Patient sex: F
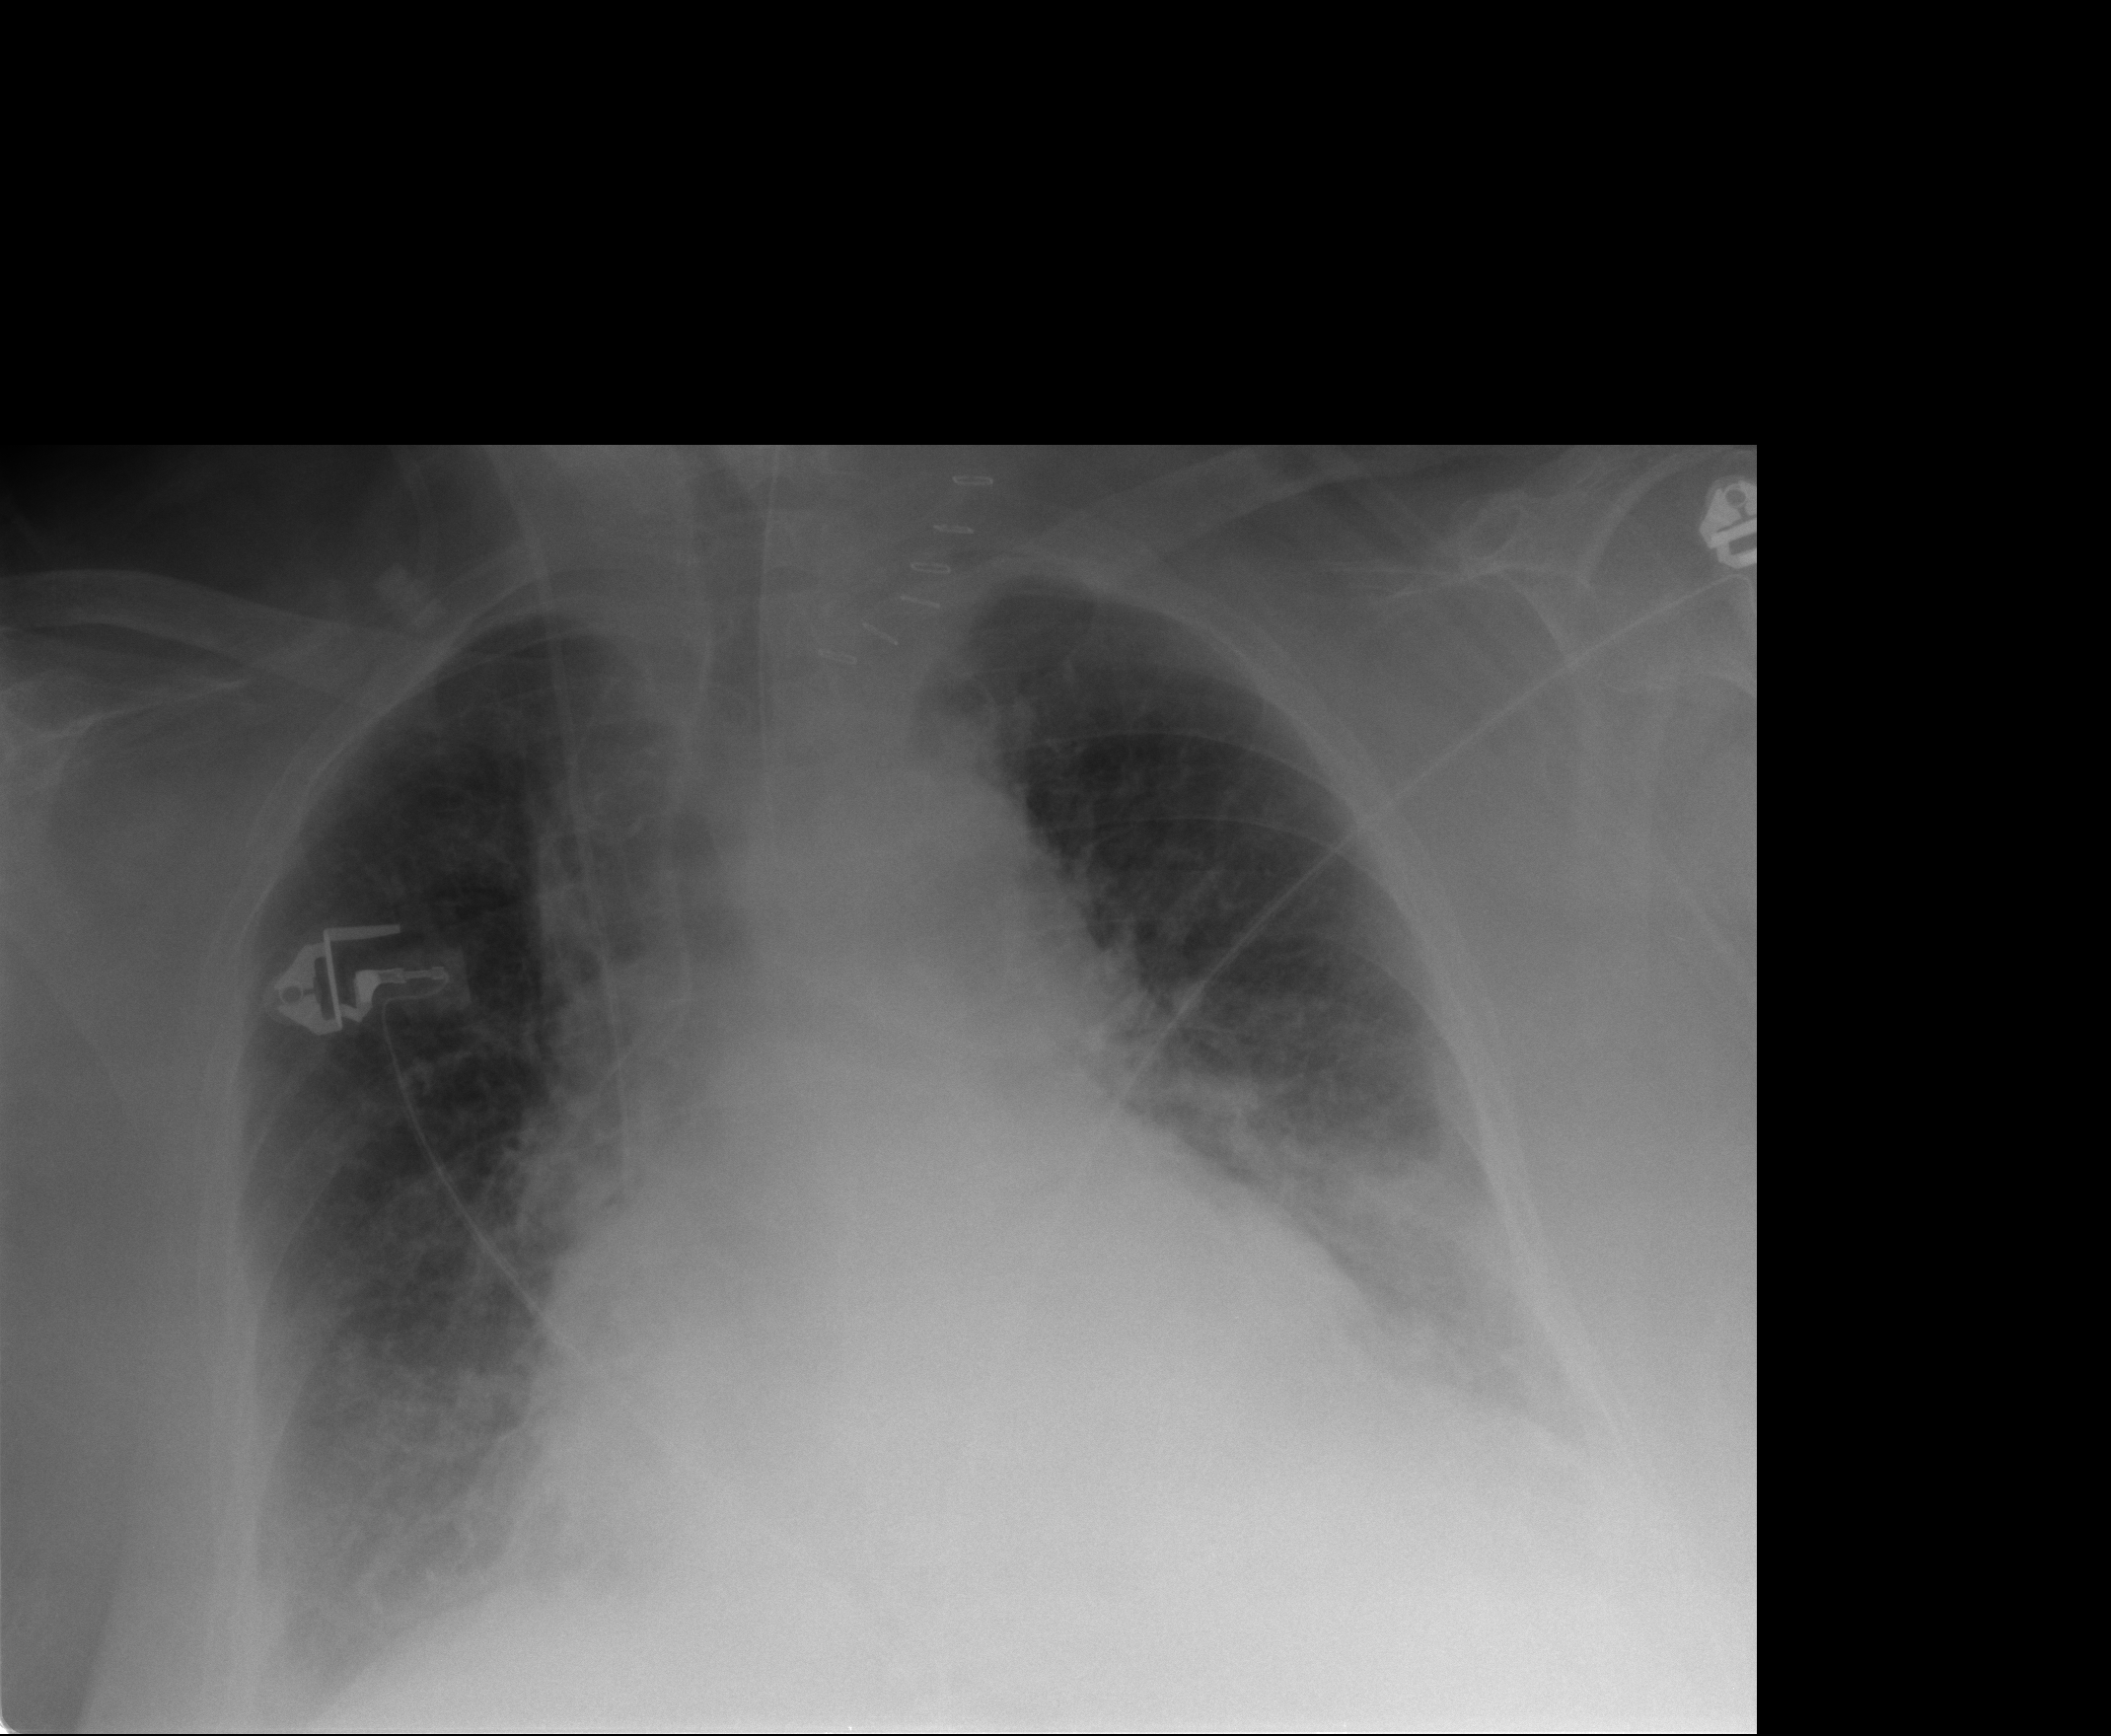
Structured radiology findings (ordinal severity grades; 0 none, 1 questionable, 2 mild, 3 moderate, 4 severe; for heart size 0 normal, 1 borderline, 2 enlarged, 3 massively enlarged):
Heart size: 2
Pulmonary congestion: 2
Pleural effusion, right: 3
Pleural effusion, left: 3
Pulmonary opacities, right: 1
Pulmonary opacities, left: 1
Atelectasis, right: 2
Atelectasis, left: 2